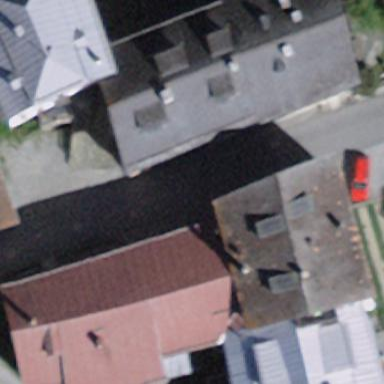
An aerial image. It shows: Building with gabled roof oriented across its structure.